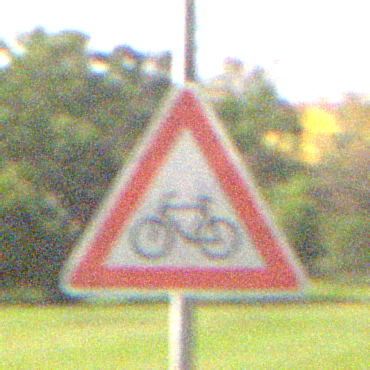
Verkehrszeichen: RadverkehrRechts
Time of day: Night
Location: Outdoor (Nature)
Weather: Clear
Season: NotSpecified
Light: Natural